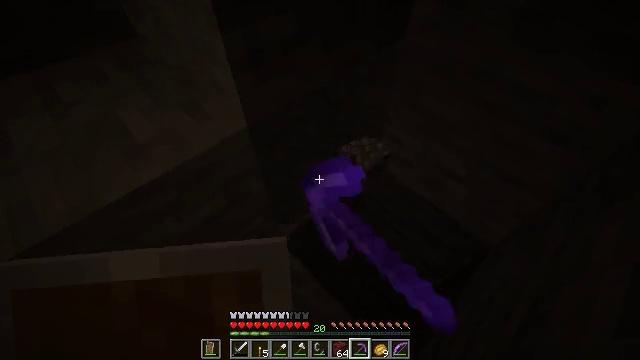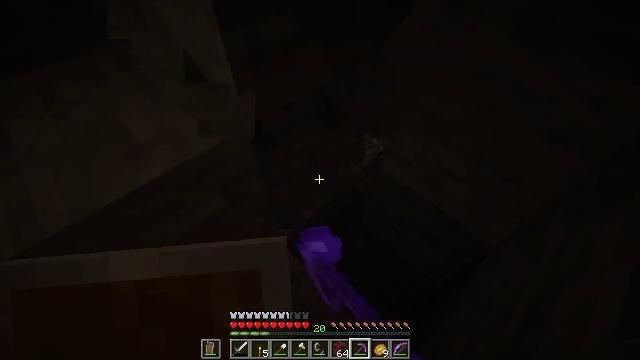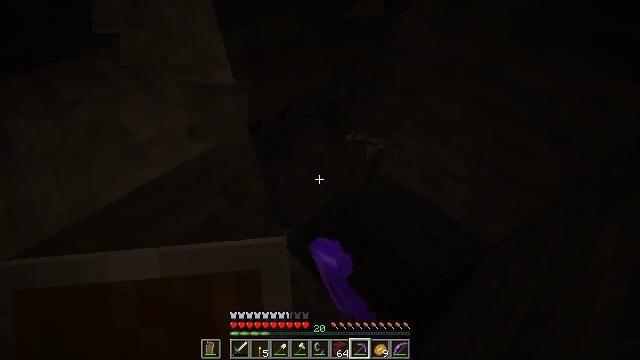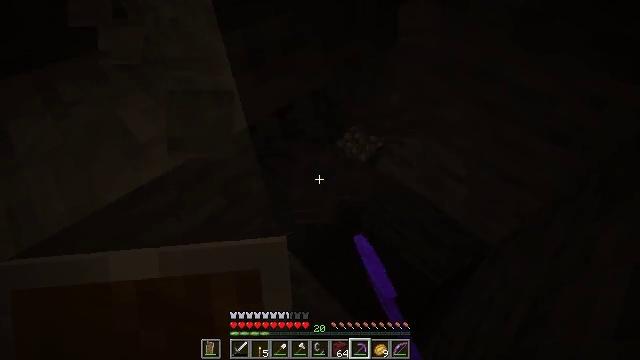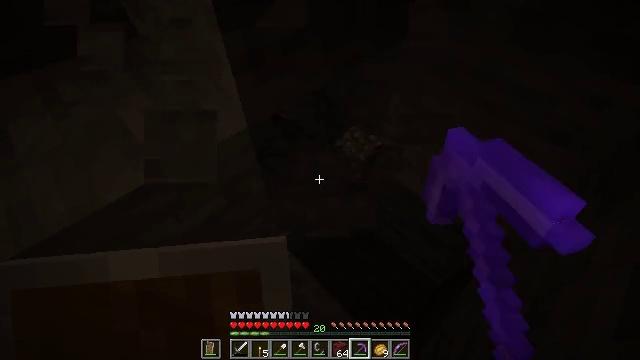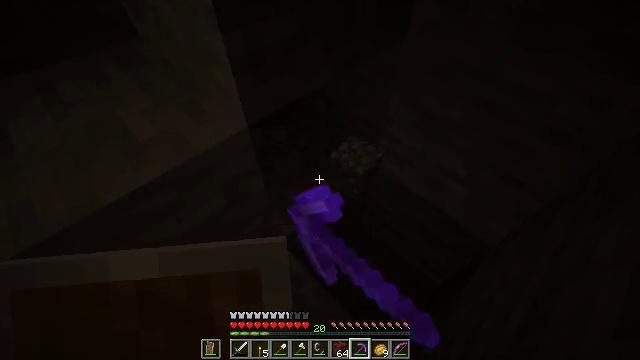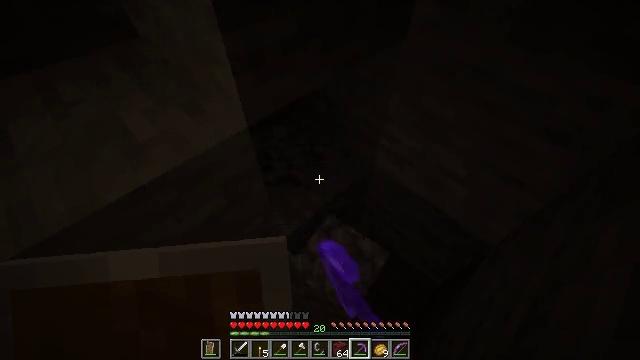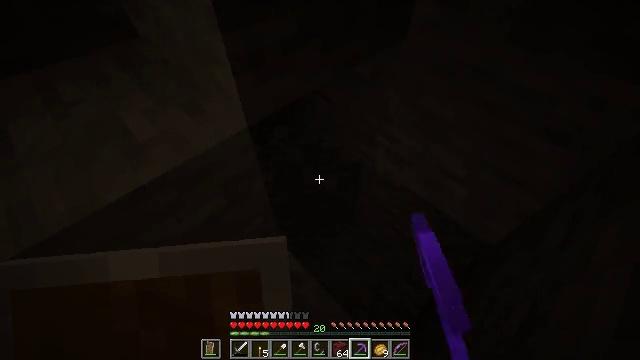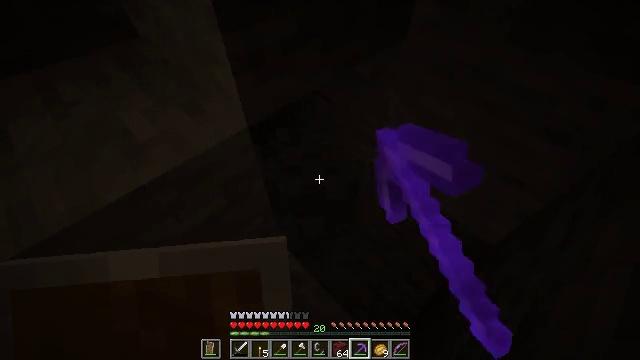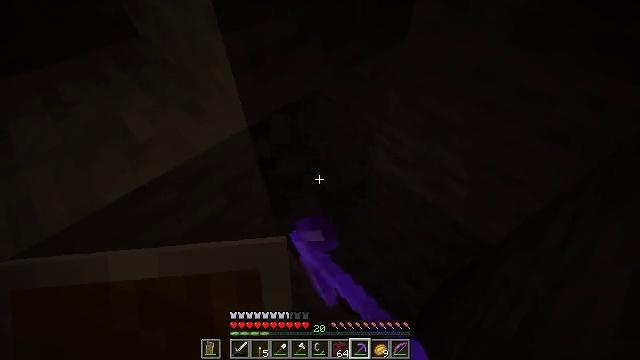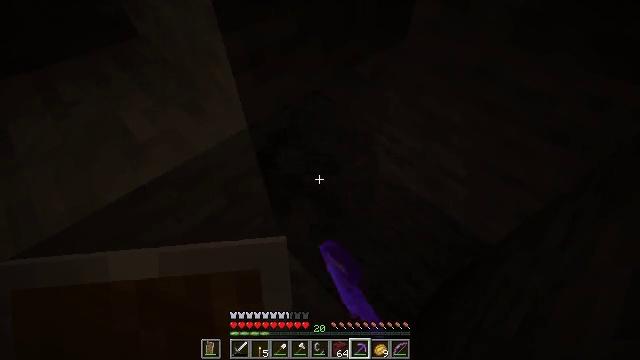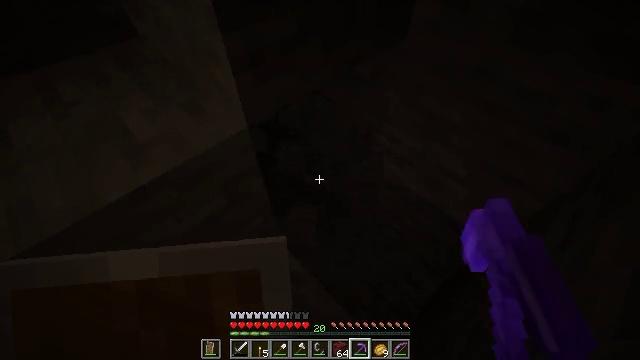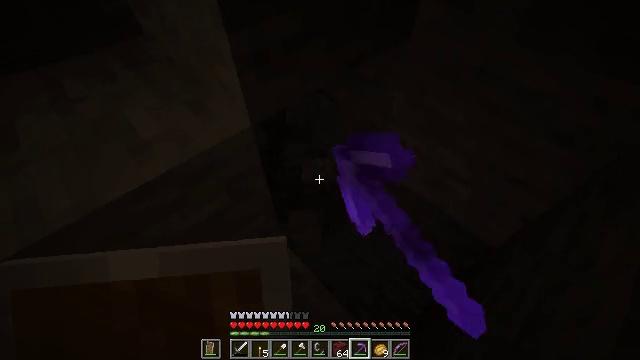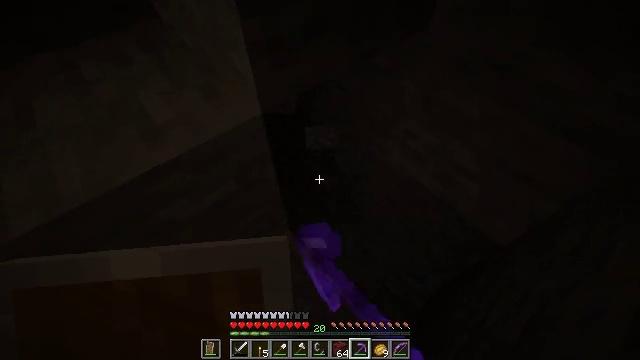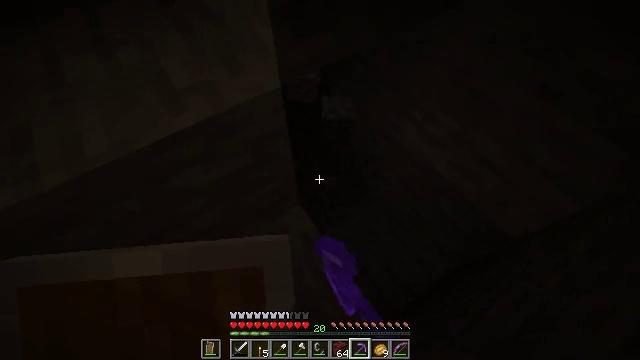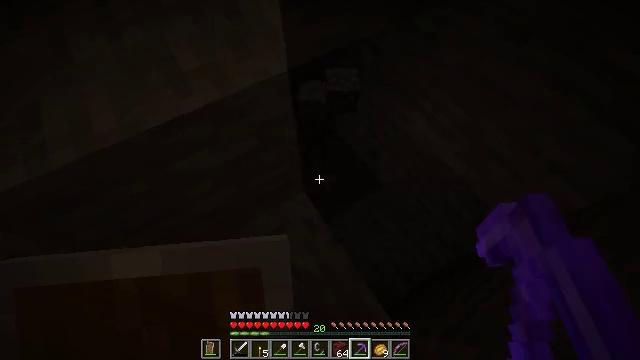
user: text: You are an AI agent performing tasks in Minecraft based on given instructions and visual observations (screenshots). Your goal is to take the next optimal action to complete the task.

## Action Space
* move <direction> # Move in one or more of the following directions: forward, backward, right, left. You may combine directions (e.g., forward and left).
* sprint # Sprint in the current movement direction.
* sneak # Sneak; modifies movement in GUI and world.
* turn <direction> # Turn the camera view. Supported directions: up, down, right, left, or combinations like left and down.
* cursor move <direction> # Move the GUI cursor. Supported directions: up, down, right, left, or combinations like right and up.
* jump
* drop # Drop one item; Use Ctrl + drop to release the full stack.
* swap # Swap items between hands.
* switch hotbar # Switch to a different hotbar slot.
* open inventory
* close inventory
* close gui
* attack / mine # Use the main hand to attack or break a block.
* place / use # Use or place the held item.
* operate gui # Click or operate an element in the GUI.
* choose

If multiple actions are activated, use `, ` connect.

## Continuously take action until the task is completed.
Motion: motion action
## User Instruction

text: Gather stone by using a pickaxe.
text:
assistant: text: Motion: attack / mine
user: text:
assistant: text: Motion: attack / mine
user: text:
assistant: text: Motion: attack / mine
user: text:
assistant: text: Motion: attack / mine
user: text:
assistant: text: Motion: attack / mine
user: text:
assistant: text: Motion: attack / mine
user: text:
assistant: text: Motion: attack / mine
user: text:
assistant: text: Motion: attack / mine
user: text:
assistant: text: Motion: attack / mine
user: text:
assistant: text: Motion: attack / mine
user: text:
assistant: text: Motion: attack / mine
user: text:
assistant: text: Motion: attack / mine
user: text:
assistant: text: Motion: turn left and down, attack / mine
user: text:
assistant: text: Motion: turn left and down, attack / mine
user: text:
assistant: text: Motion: turn left and down, attack / mine
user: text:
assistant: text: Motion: attack / mine
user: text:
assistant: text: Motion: attack / mine
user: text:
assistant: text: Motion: attack / mine
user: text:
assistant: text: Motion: attack / mine
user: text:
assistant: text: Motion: move forward, attack / mine
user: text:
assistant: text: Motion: move forward and move right
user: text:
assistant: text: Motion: move forward and move right, turn left
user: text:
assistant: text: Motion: move forward and move right, turn left
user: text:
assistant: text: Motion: move forward and move right, turn left
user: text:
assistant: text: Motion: turn left
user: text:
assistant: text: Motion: turn left
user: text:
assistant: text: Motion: turn left
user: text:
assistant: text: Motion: turn left and up
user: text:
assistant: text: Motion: turn left
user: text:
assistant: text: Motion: no_op